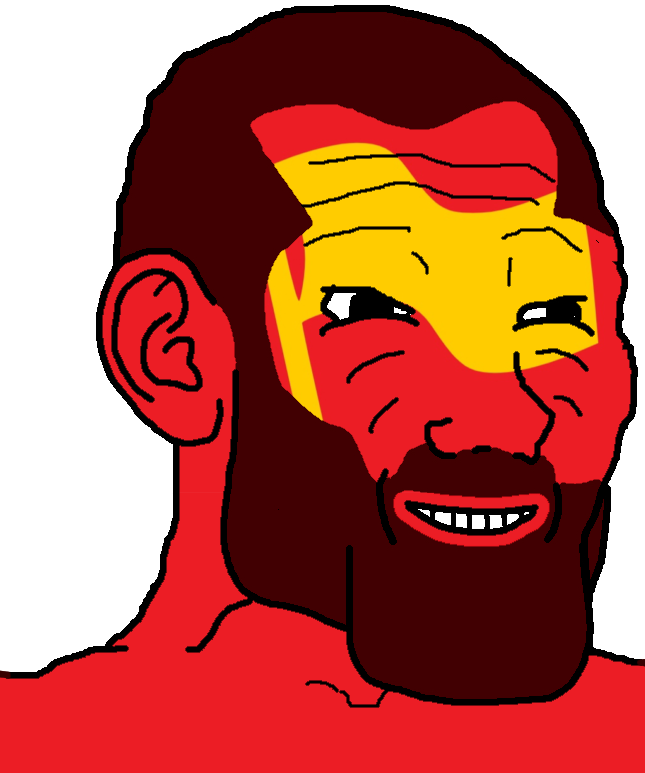
Label: 5_Grey_Chad